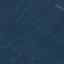
Land use / land cover class: Forest